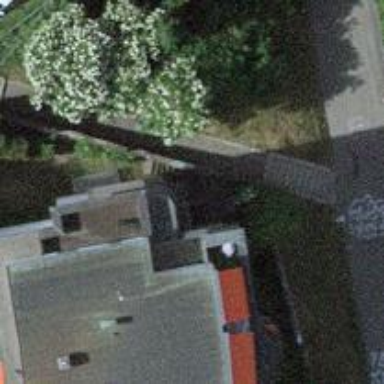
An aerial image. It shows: Set of steps on the road.